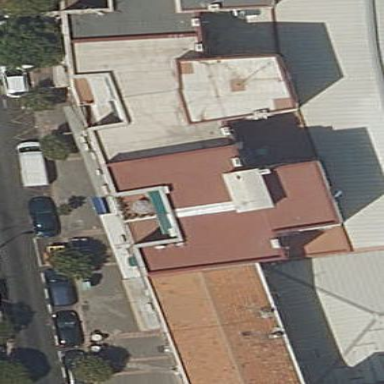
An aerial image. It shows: Image showing building with apartments.